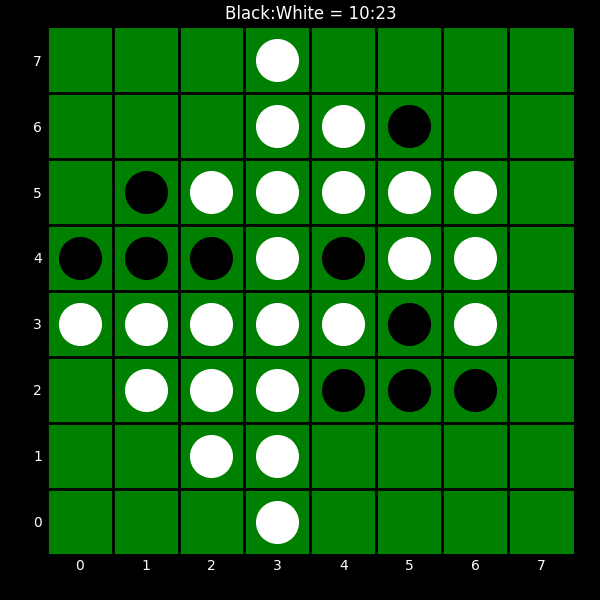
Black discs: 10
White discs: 23